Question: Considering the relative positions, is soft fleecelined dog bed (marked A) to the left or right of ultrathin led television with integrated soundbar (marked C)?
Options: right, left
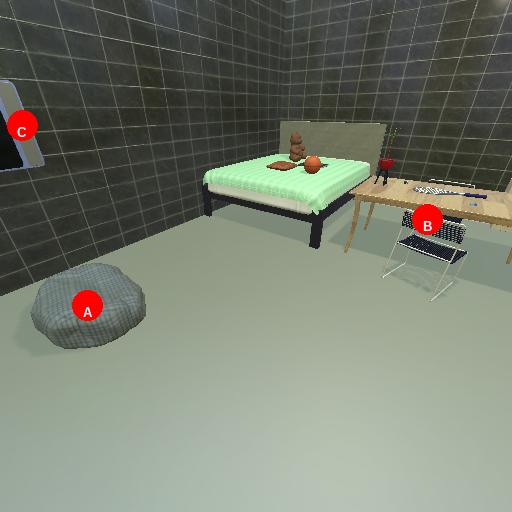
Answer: right